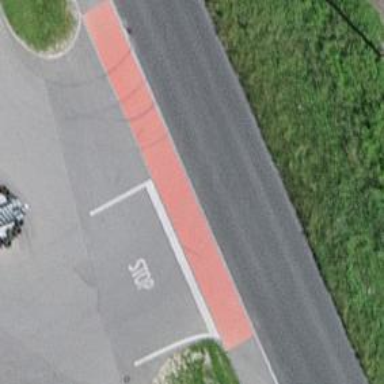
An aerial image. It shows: Unclassified road with asphalt surface.